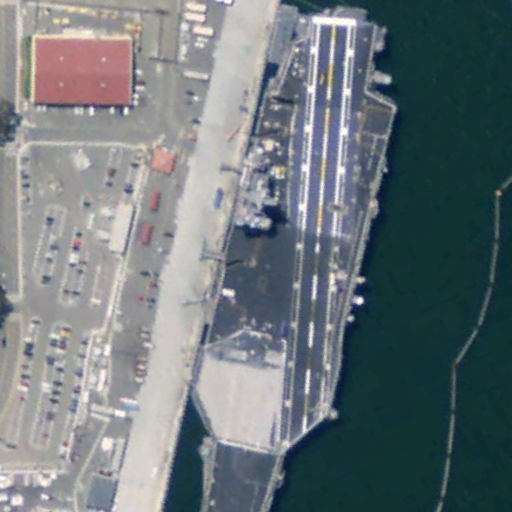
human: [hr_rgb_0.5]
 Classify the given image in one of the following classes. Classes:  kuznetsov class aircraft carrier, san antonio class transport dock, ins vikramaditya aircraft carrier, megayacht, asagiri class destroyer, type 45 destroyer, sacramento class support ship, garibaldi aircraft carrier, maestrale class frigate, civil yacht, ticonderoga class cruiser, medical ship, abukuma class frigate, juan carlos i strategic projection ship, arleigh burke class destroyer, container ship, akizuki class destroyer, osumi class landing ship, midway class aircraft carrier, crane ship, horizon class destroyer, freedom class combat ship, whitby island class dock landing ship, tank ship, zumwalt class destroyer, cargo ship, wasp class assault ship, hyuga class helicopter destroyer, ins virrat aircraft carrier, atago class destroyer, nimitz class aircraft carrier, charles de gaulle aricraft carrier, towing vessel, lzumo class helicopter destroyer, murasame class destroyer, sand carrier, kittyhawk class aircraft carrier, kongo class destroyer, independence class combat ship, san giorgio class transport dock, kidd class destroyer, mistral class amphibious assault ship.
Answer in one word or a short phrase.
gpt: Nimitz class aircraft carrier